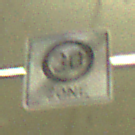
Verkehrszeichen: EndeZone30
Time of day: NotSpecified
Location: Indoor (Special)
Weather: NotSpecified
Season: NotSpecified
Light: Artificial